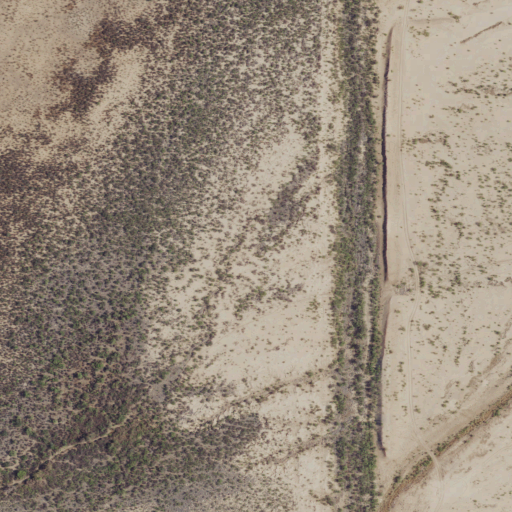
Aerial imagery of valley in Texas named Ninemile Draw containing shrub, herbaceous wetlands, and woody wetlands